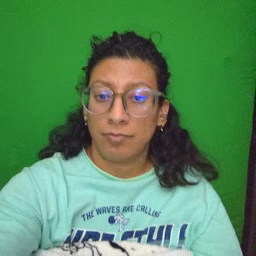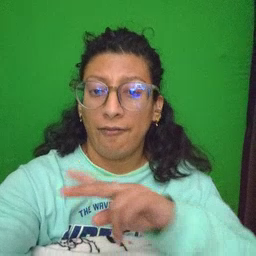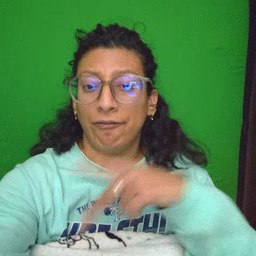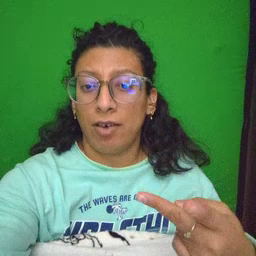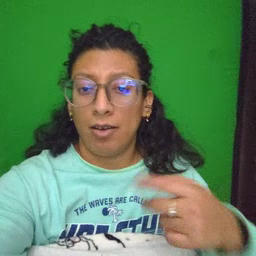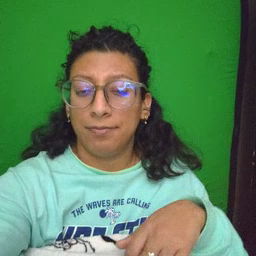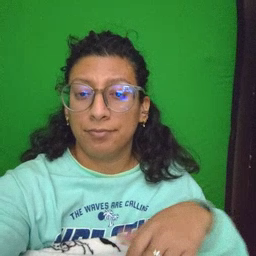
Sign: fall